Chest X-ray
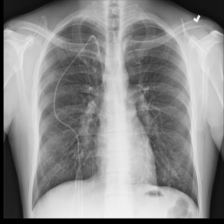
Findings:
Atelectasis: negative
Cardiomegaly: negative
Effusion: negative
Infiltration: negative
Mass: negative
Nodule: negative
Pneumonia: negative
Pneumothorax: negative
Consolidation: negative
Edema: negative
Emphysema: negative
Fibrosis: negative
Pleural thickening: negative
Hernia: negative